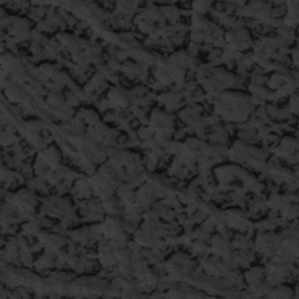
Label: frost